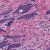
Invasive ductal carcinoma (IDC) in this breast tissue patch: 1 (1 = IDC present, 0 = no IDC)